Question: I'm working on an application which list movies from a database. Except for general information (title, year etc) I list genres (one dropdown list per genre, which the user can choose genre from).
The thing is that I don't want the user to be able to delete a genre if only one exists (ie. a move should always have at least one genre), and here's where I need some help.
In the datasource I've created an event for Deleting, where I hope I could accomplish what I want. So, my idea is to find out if it only exists one dropdown list (ie. one genre), and if so, stop the event (deletion) from happening.
I would really appreciate some help here. Thanks in advance!
'''
protected void MovieGenreDataSource_Deleting(object sender, ObjectDataSourceMethodEventArgs e) {
DropDownList ddl = FindControl("GenreDropDownList") as DropDownList;
if (// Number of genres = 1) {
e.Cancel = true;
}
}
'''
Here's a screenshot from my app (in swedish), where "Redigera" = edit, "Ta bort" = Delete and "Lagg till" = "Add". I hope it makes my problem more clear.

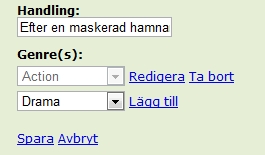
Answer: Is this what you need?
'''
if (ddl.Items.Count <= 1)
{
e.Cancel = true;
}
'''